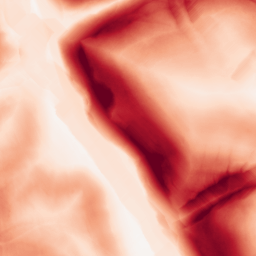
Category: morphological
Decomposition family: morphological_gradient
Decomposition parameters: size: 15
shape: diamond
Upsampling method: bspline
Upsampling parameters: scale: 2
Upsampling scale: 2